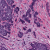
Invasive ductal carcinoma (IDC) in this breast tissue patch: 0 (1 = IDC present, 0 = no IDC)